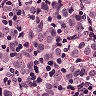
Metastatic tissue present: yes